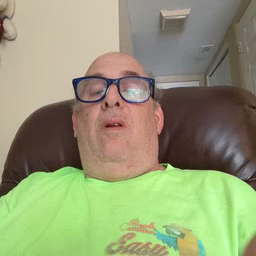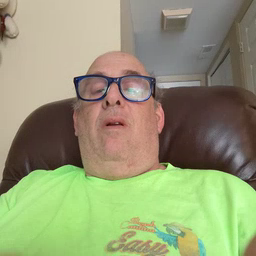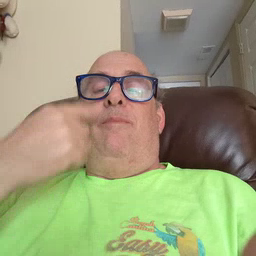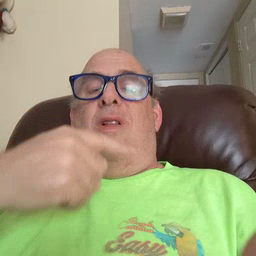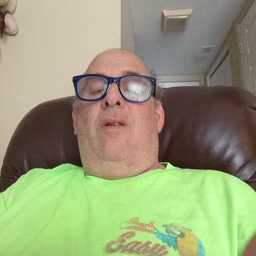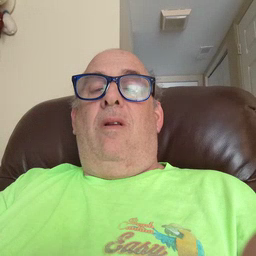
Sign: mouth